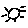
Label: sun